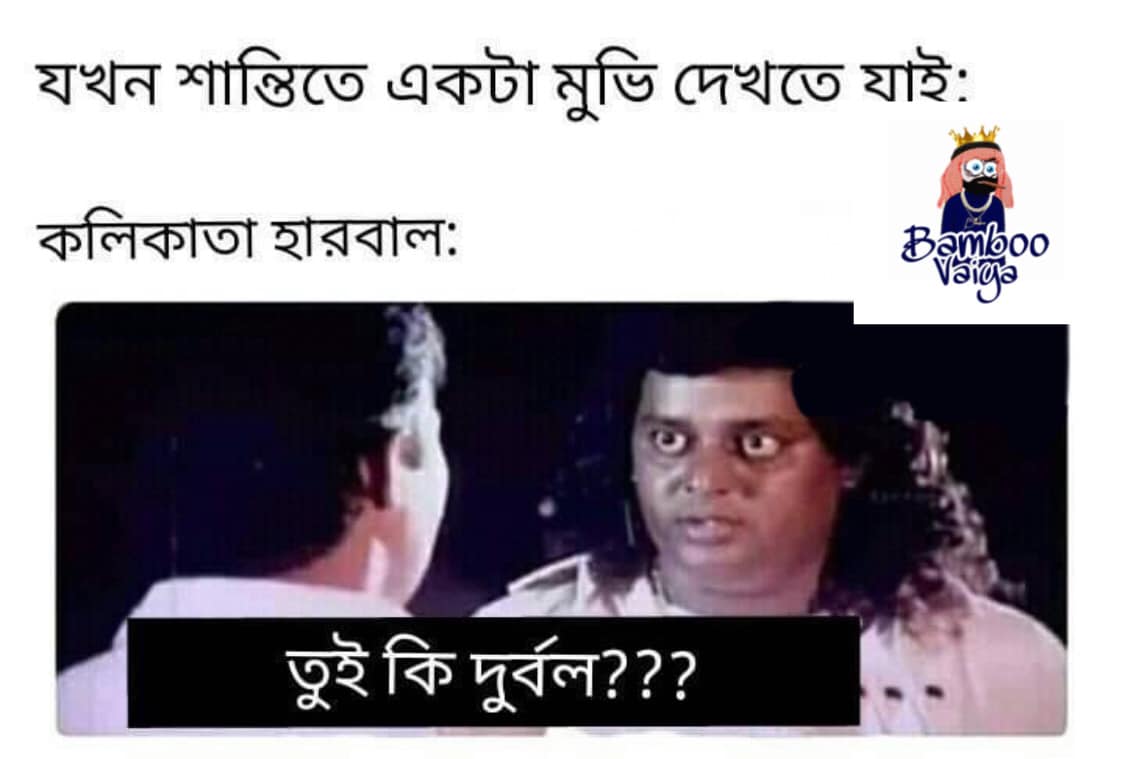
Caption: যখন শান্তিতে একটা মুভি দেখতে যাইঃ    কলিকাতা হারবালঃ    তুই কি দুর্বল ???
Label: non-hate